Question: I have to develop React app architecture with one Main App (Shell) and multiple Child Apps inside.

1) Main App has to provide users authentication and maybe some other core features.
2) Each Child App should be developed by autonomous teams in parallel.
Each team will be totally independent with zero knowledge about other teams. Child App won't connect to each other.
3) (Optional) Main App should run Child App in the runtime, it means if Child App was updated, Main App checks it and run a new actual version of Child App. The main goal is to rebuild Main App as little as possible.
4) Backend is a wide range of microservices.
It's possible? Can you please give me some advice on how to do it?
It should be multiple react apps? I understand how to render one react app into another, but can't imagine how to connect redux actions between them.
Maybe Child Apps will be just independent modules, but how it will be started?
Maybe someone saw a similar project on GitHub or useful links?
Thanks for the advice.
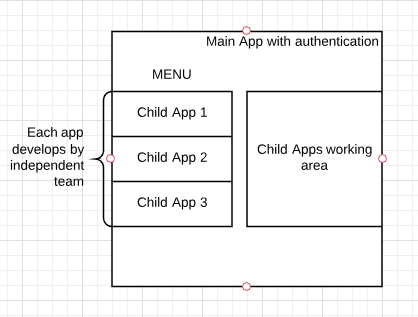
Answer: Update for 2023:
You can solve this issue with <URL>
you need to adjust your webpack.js to use a remote:
'''
// webpack.prod.js
module.exports = {
plugins: [
new ModuleFederationPlugin({
name: 'host',
remotes: {
app1: 'app1@http://localhost:3001/remoteEntry.js',
},
}),
],
};
'''
and your second fronted would need to include:
'''
// webpack.component.js
module.exports = {
plugins: [
new ModuleFederationPlugin({
name: 'remoteEntry', // this name needs to match with the entry name
exposes: ['./public-path'],
// ...
}),
],
};
'''
For further information follow the official documentation or get inspired by the <URL>